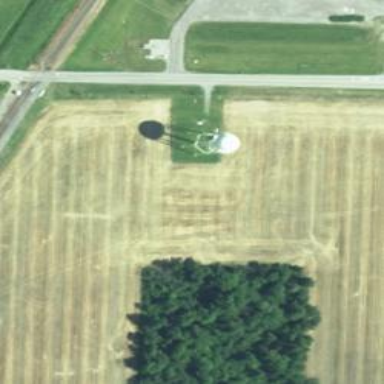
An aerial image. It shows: Water tower that is man-made.